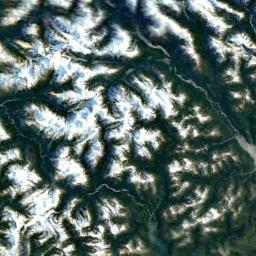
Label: snowberg